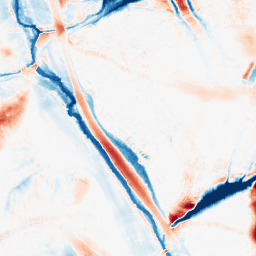
Category: morphological
Decomposition family: morphological_ellipse
Decomposition parameters: operation: average
width: 30
height: 50
Upsampling method: sinc_hamming
Upsampling parameters: scale: 8
kernel_size: 16
Upsampling scale: 8